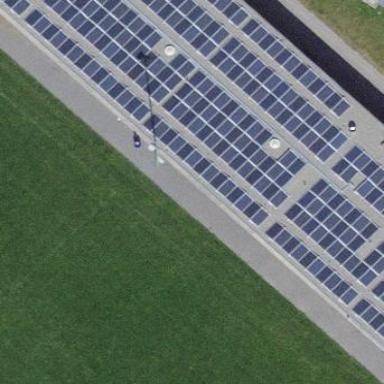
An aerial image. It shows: Solar power generator using photovoltaic panels.